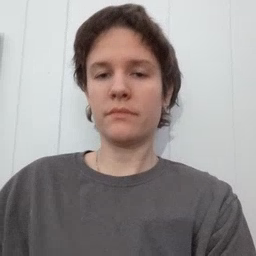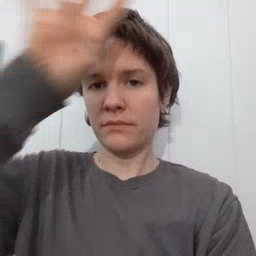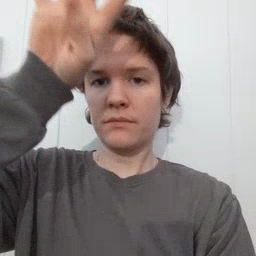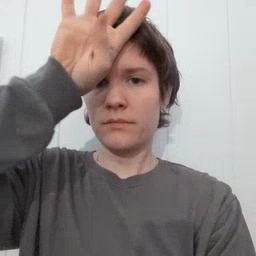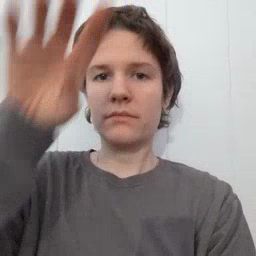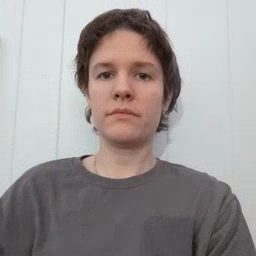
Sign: fireman